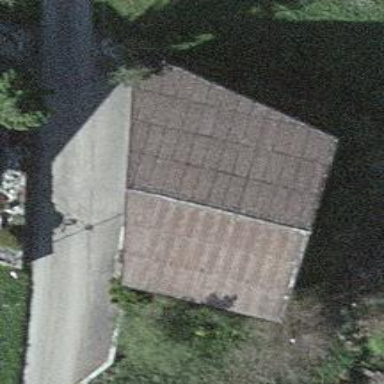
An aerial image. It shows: View of roof of building.